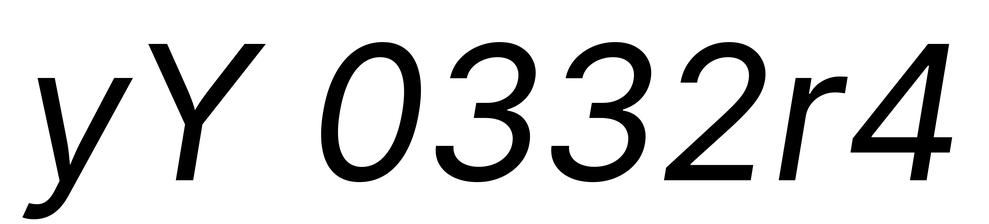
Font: Inter-Italic_Italic